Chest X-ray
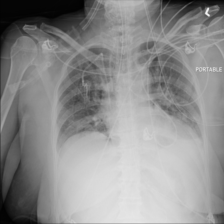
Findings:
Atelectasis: negative
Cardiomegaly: negative
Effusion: negative
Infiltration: negative
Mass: negative
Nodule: negative
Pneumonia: negative
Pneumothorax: negative
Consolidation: negative
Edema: negative
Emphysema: negative
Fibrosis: negative
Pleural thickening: negative
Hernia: negative